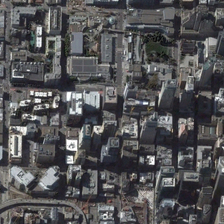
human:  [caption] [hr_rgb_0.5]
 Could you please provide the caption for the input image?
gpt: many buildings are in a commercial area .

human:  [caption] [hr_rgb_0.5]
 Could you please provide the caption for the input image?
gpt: many buildings are in a commercial area .

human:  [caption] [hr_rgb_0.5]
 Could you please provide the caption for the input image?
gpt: many buildings are in a commercial area .

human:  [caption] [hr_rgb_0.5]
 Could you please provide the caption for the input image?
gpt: many buildings are in a commercial area .

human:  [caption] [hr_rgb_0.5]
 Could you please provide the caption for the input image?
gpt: many buildings are in a commercial area .